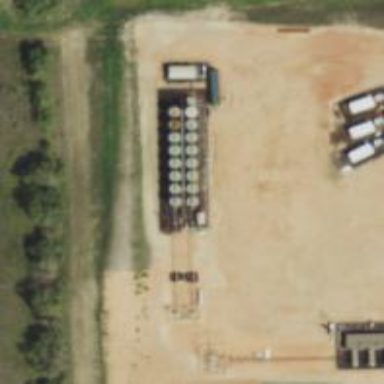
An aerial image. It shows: Storage tank with man-made structure.